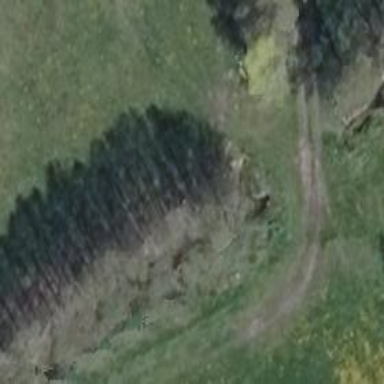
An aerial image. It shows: Row of deciduous broadleaved trees.